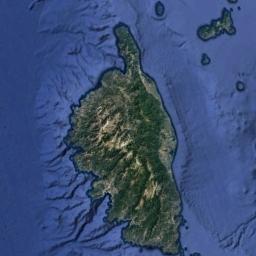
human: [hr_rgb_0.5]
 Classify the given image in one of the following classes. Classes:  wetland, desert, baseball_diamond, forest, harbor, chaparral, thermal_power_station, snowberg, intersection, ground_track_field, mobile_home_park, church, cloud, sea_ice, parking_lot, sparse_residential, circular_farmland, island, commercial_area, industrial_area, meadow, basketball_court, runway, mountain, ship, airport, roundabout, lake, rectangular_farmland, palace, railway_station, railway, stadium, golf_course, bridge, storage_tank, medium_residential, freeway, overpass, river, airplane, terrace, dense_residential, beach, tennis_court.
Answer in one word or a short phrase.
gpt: island